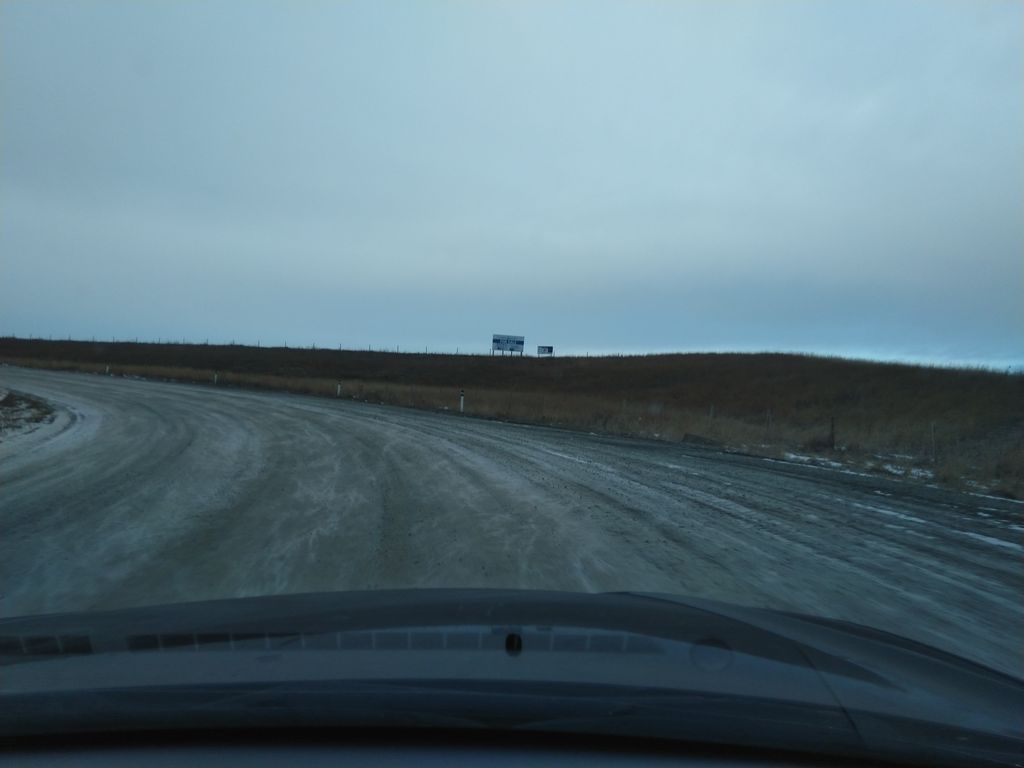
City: calgary